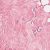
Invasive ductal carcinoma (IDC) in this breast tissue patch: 0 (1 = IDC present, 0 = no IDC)